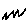
Label: zigzag